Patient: sex M, age 51
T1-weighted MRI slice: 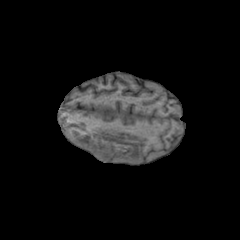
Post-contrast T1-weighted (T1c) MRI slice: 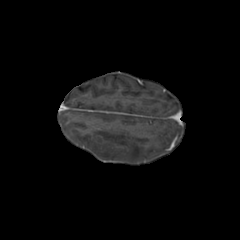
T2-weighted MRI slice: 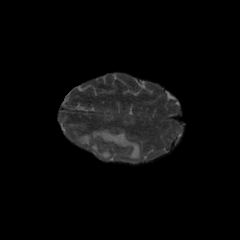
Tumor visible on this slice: yes
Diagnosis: Glioblastoma, IDH-wildtype
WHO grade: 4